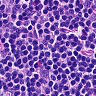
Metastatic tissue present: no